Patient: sex M, age 46
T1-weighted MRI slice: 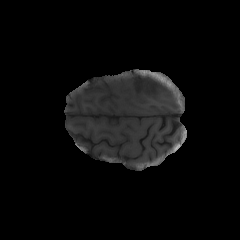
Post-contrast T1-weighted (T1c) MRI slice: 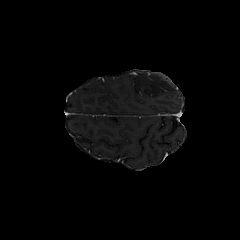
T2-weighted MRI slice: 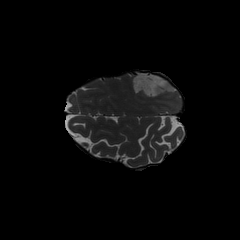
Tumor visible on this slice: yes
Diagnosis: Astrocytoma, IDH-mutant
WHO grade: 3